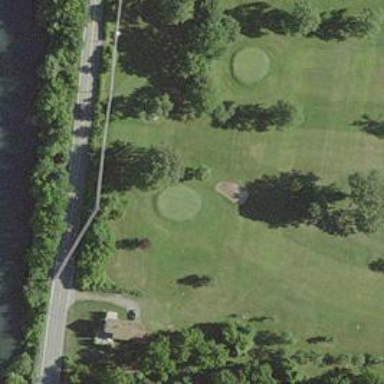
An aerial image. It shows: Golf hole.